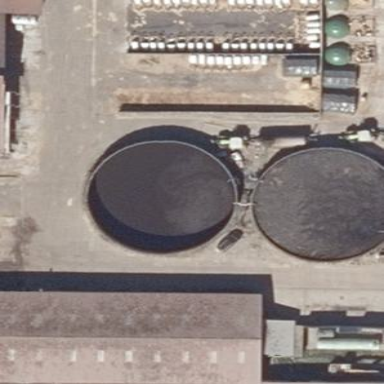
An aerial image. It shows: Storage tank with man-made structure.